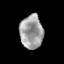
Tissue: prostate
Cell type: T cells
Senescence score: 0.3609
Nuclear area (px): 759
Mean DAPI intensity: 159.793